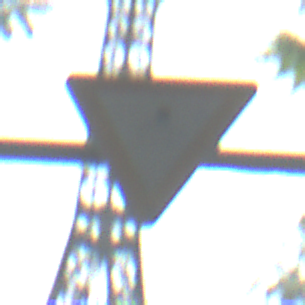
Verkehrszeichen: VorfahrtGewaehren
Umgebung: Outdoor, Suburban
Tageszeit: SunriseSunset
Wetter: Clear
Licht: Natural
Jahreszeit: NotSpecified
Kontrast: HighContrast